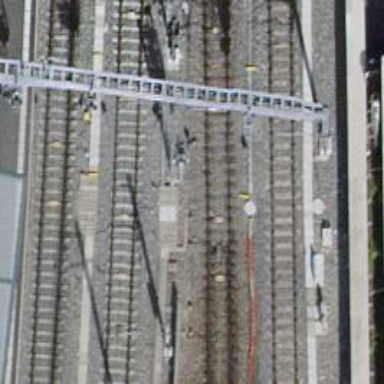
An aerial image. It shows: Railway track with electrified contact lines. This is siding track.